Question: This has happened on a couple of apps I've been working on, and I believe it has something to do with Navigation bars or Tab bars. I'll work on another screen and be messing with the code and then I'll randomly scroll across the Storyboard and see that all the constraints have suddenly changed values and some items have expanded to 1000 x 1000.
Has anyone experienced this before, and know what is causing it? It's happened quite a few times to me now and it's obviously annoying to reset them each time.

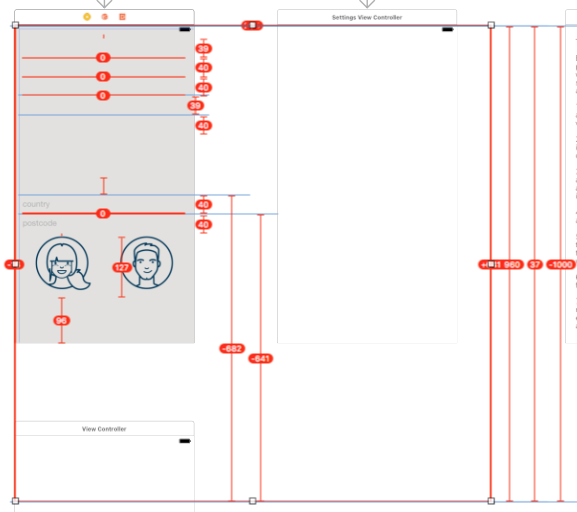
Answer: Since you updated your Xcode to 8, you may need to update frames in the whole scene (once).
If you do that each time and it doesn't help, for me changing size of the storyboard helped. For example change from iPhone SE to iPhone 6 and vice-versa.
Now in , there is a button for this.
Just select the problematic view's superview (containing mentioned constraints), and click this button:
<URL>